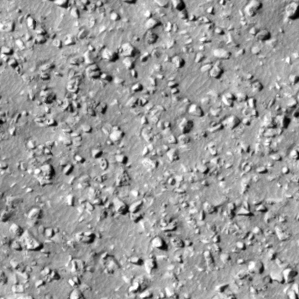
Label: non_frost